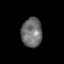
Tissue: prostate
Cell type: T cells
Senescence score: 0.339
Nuclear area (px): 597
Mean DAPI intensity: 109.859